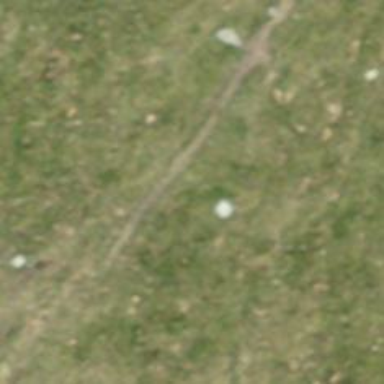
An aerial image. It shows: Path.